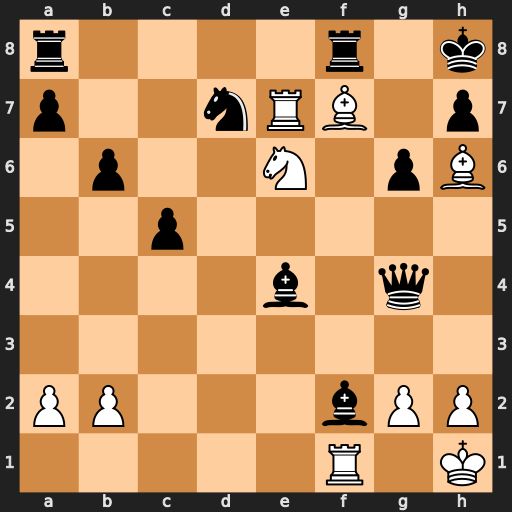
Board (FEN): r4r1k/p2nRB1p/1p2N1pB/2p5/4b1q1/8/PP3bPP/5R1K
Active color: w
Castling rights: -
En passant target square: -
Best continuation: Bg7#